Question: I have the need to render arbitrary bits of content (form elements, text, images) in HTML. Layout-wise, the concept of a "stack panel" from XAML is close to what I'm looking for. Some of the content I want to lay out vertically, and some horizontally. So, I want the HTML to look something like this:
'''
<div class="stack-vert">
<div class="stack-vert">
<div class="content">Vert 1</div>
<div class="content">Vert 2</div>
</div>
<div class="stack-horz">
<div class="content" style="width: 50px; height: 75px;">Horz 1</div>
<div class="content" style="width: 50px; height: 50px;">Horz 2</div>
<div class="content" style="width: 100px; height: 200px;">Horz 3</div>
<div class="stack-vert">
<div class="content">Horz 4, Vert 1</div>
<div class="content">Horz 4, Vert 2</div>
</div>
</div>
<div class="stack-vert">
<div class="content">Vert 3</div>
<div class="content">Vert 4</div>
</div>
</div>
'''
The hard coded widths and heights are just there to simulate content of different sizes. I have CSS that correctly lays out one level of horizontal, vertical correctly:
'''
DIV.stack-vert
{
border: solid thick red;
}
DIV.stack-horz
{
border: solid thick blue;
}
DIV.content
{
padding: 5px;
background-color: grey;
margin: 5px;
}
DIV.stack-horz DIV.content
{
display: inline-block;
}
'''
This HTML and CSS renders like this:

As you can see, what I'm hoping to achieve is that "Horz 4, Vert 1" and "Horz 4, Vert 2" render to the right of "Horz 3", but in a vertical stack. However, this is not happening, because the stack-vert display of block.
How do I achieve "stack panel" like layout of arbitrary content sections using HTML / CSS, and to an arbitrary depth of containers?
NOTE: Ideally I'd like to solve this using "raw" HTML / CSS but I would consider framework-based solutions such as with jQuery.
EDIT #1: @Aequanox's answer is close, but it doesn't support IE 9. IE 9 support is essential, as most of my users are on that browser (it's an internal app).
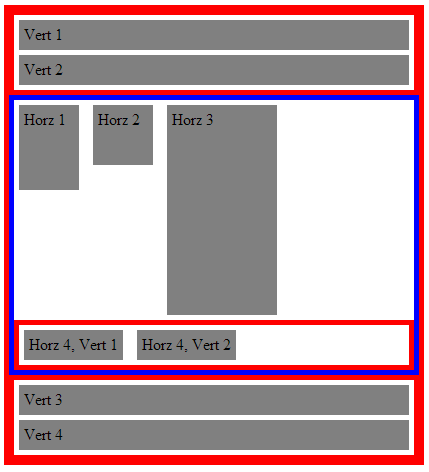
Answer: You could change the CSS in this way
'''
DIV.stack-vert
{
border: solid thick red;
overflow:hidden;
}
DIV.stack-horz
{
border: solid thick blue;
overflow:hidden;
}
DIV.content
{
padding: 5px;
background-color: grey;
margin: 5px;
}
DIV.stack-horz > DIV.content
{
float:left;
}
'''
See an example here : <URL>